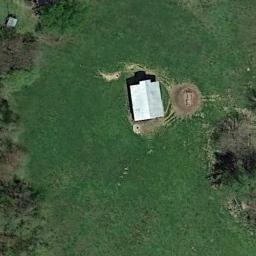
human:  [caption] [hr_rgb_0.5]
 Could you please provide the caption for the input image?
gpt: The sparse residential is on the grass next to some trees .

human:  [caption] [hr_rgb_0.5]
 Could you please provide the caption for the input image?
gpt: There is a house with a black roof on the lawn .

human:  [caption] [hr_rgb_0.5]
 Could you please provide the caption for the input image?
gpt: A white house in a sparse residential area surrounded by grass .

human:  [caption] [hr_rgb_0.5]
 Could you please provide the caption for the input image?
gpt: The sparse residential is surrounded by grass .

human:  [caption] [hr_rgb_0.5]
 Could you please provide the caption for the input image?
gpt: A sparse residential area with a white building on the green meadow .